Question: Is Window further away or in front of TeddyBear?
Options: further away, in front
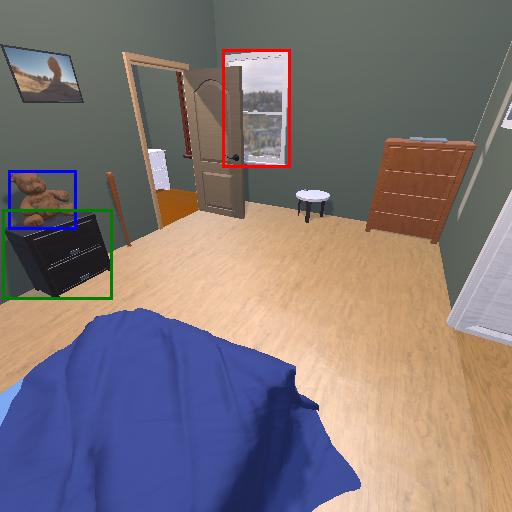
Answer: further away